Question: This is what my table looks like:

NOTE: Don't worry about the BMI field being empty in some rows. We assume that each row is a reading. I have omitted some columns for privacy reasons.
I want to get a count of the number of active customers per month. A customer is active if they have at least 18 readings in total (1 reading per day for 18 days in a given month). How do I write this SQL query? Assume the table name is 'cust'. I'm using SQL Server. Any help is appreciated.
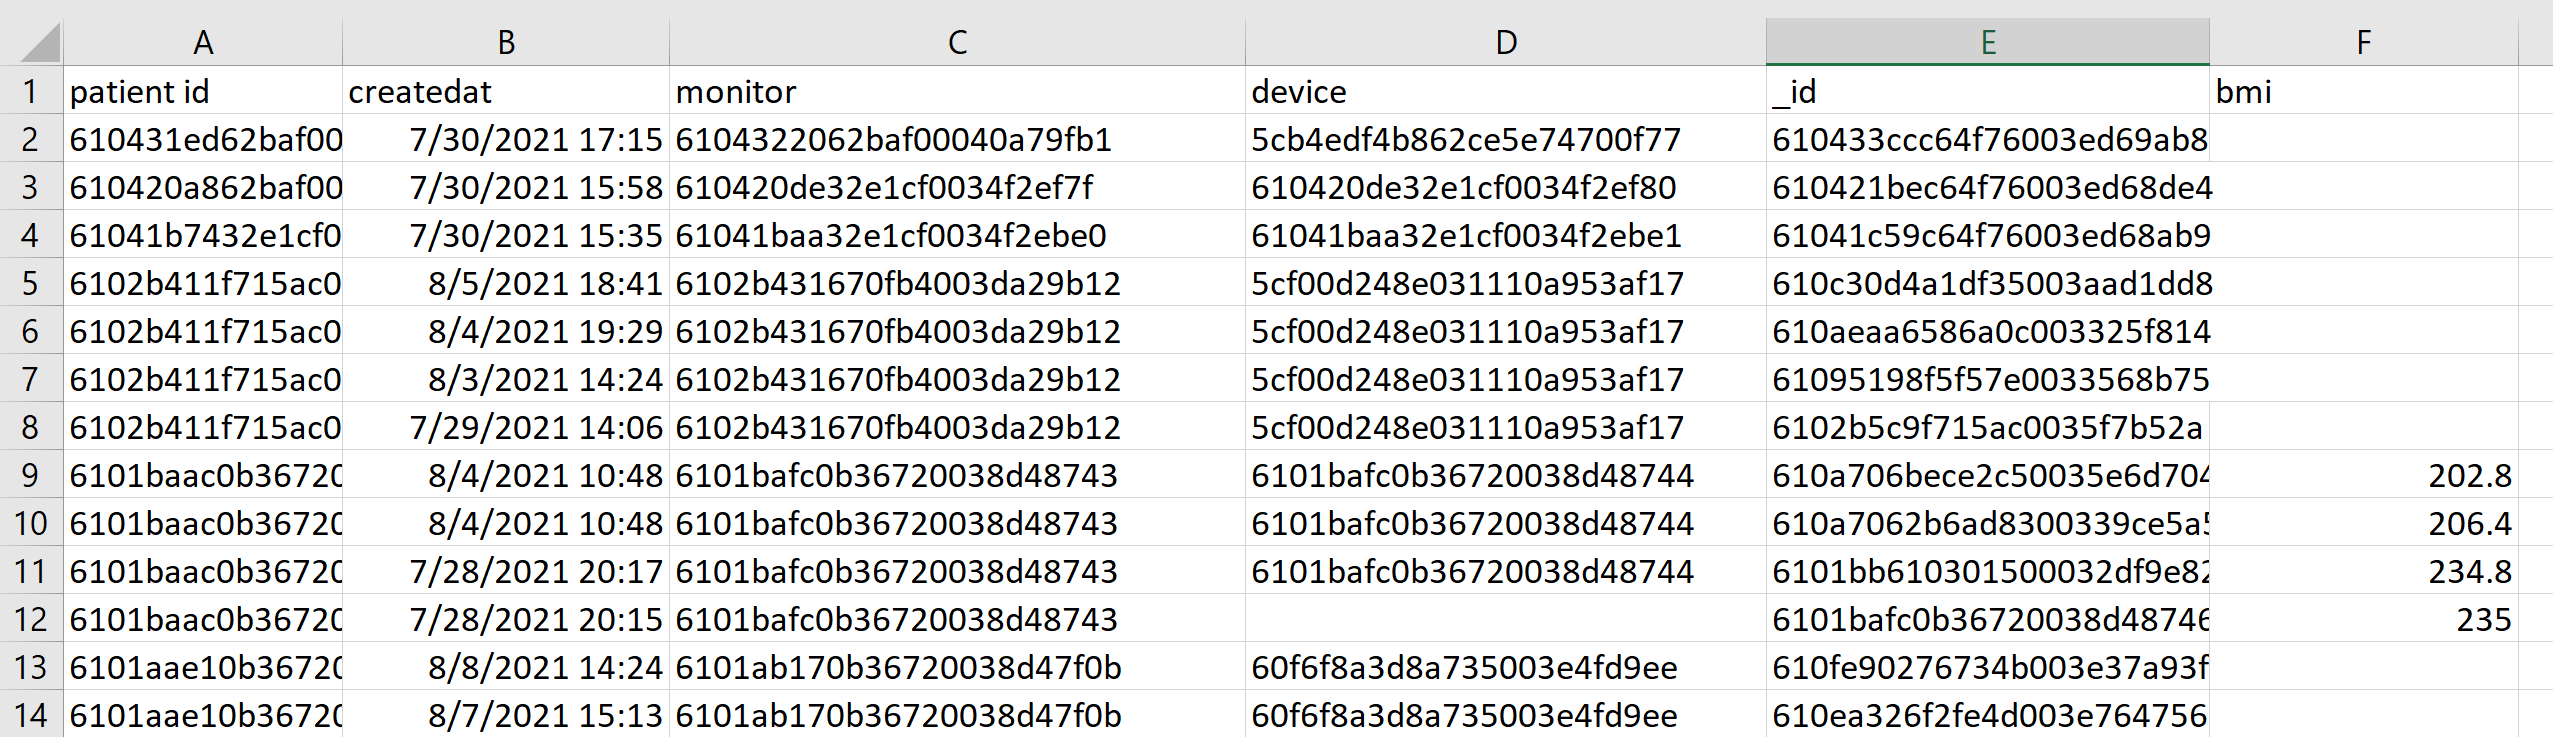
Answer: Presumably a patient is a customer in your world. If so, you can use two levels of aggregation:
'''
select yyyy, mm, count(*)
from (select year(createdat) as yyyy, month(createdat) as mm,
patient_id,
count(distinct convert(date, createdat)) as num_days
from t
group by year(createdat), month(createdat), patient_id
) ymp
where num_days >= 18
group by yyyy, mm;
'''